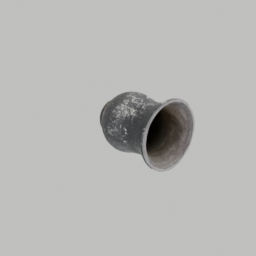
Label: decoration